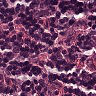
Metastatic tissue present: no